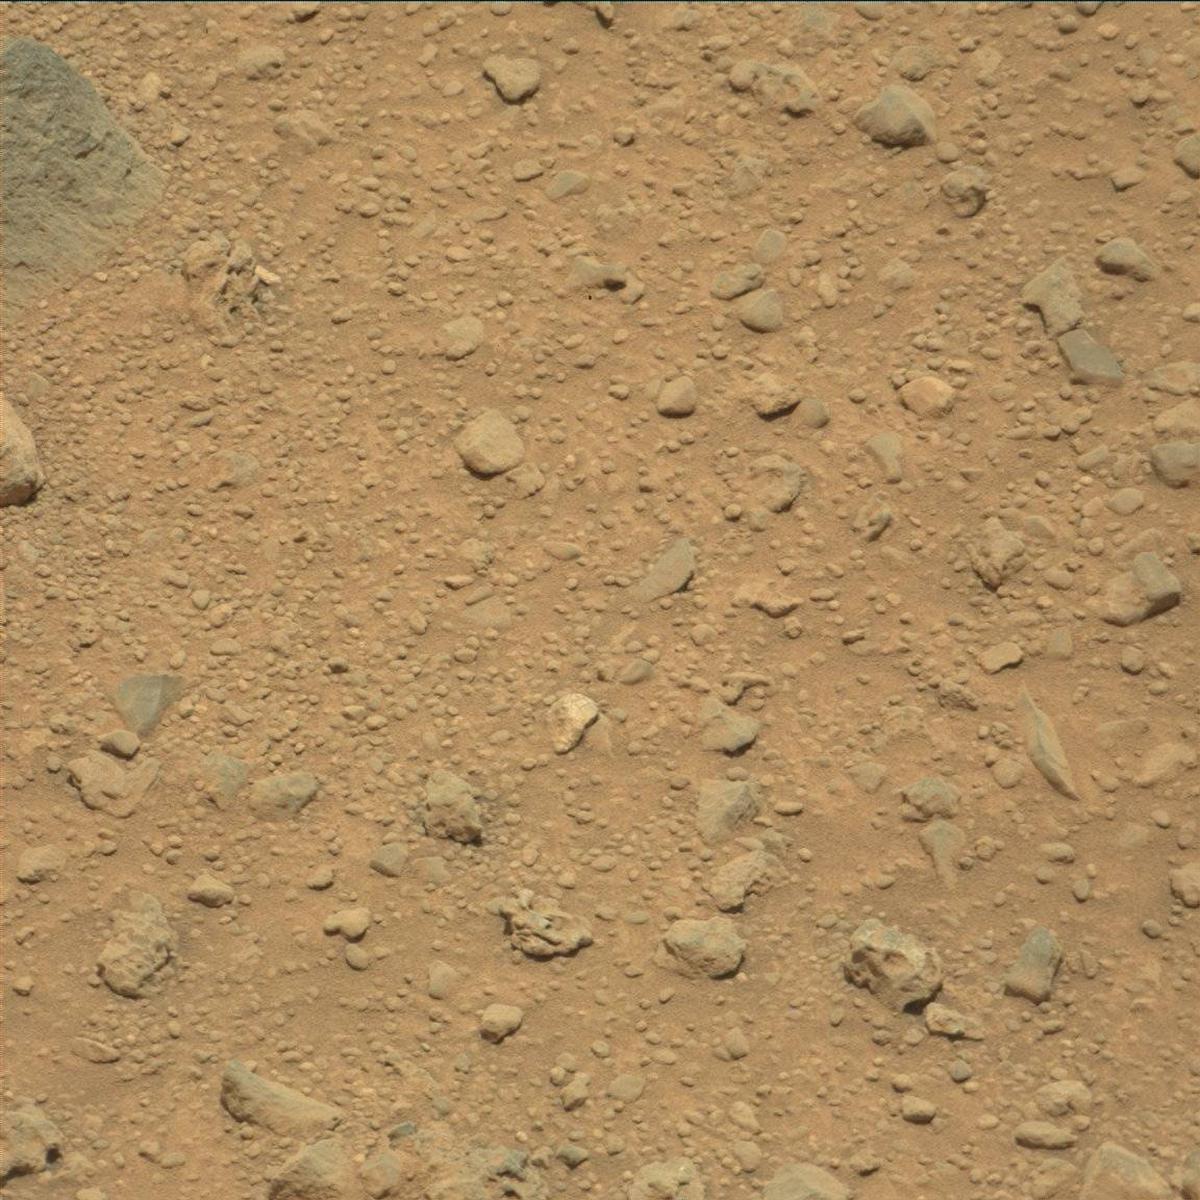
Terrain classes present: Bedrock, Rock, Sand / Soil